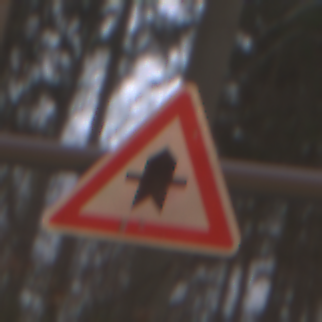
Verkehrszeichen: Vorfahrt
Umgebung: Outdoor, Nature
Tageszeit: Midday
Wetter: Overcast
Licht: Natural
Jahreszeit: Autumn
Kontrast: LowContrast